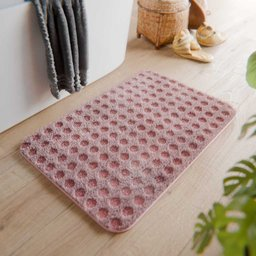
Label: decoration